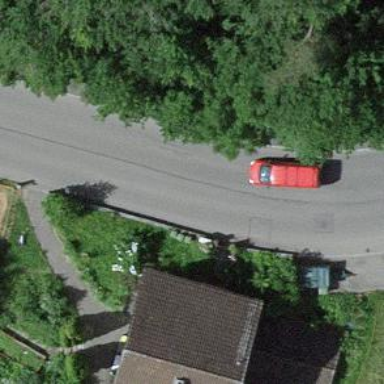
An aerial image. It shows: Unclassified road with asphalt surface.